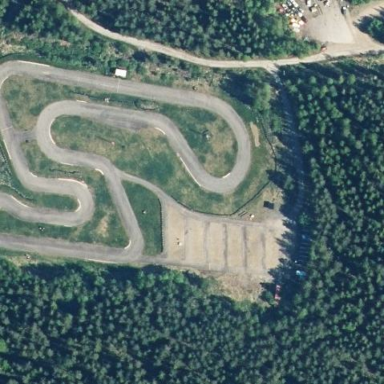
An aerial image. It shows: Karting raceway.